Field crop: maize
Growth stage: 2
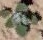
Species: chenopodium